Aerial crown-view tile of a tropical tree (Barro Colorado Island, Panama), acquired 20241014:
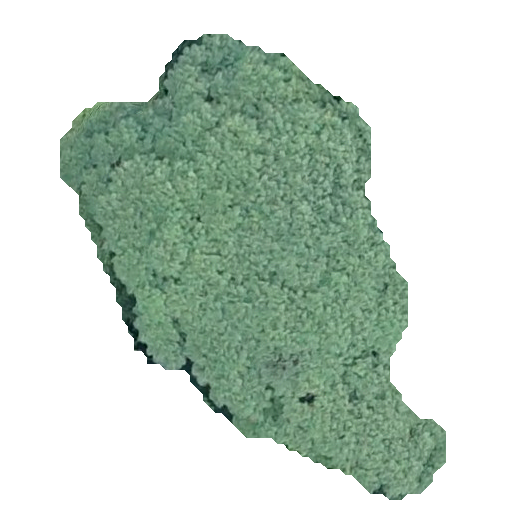
Species: Jacaranda copaia
GBIF accepted scientific name: Jacaranda copaia
Crown area: 161.491 m²